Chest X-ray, AP view. Patient: 15 years old, sex M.
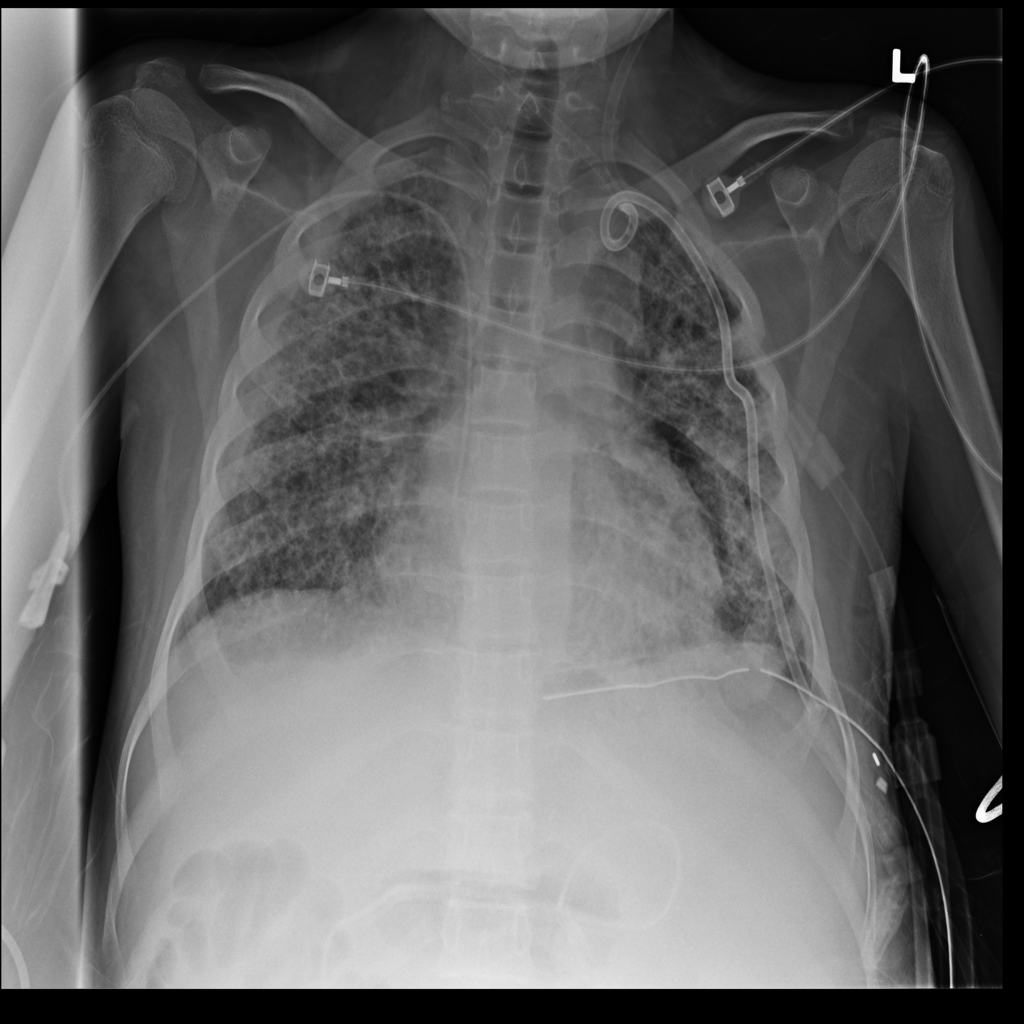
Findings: Pleural_Thickening